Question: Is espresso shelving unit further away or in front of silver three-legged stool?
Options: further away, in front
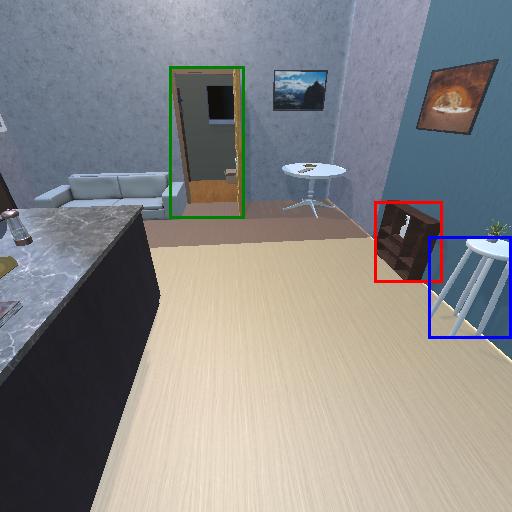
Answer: further away